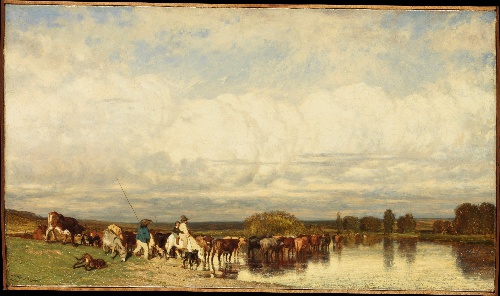
Title: Cows Crossing a Ford
Artist: Jules Dupré
Artist bio: French, Nantes 1811–1889 L'Isle-Adam
Date: 1836
Object type: Painting
Classification: Paintings
Medium: Oil on canvas
Dimensions: 14 1/4 x 24 5/8 in. (36.2 x 62.5 cm)
Department: European Paintings
Credit line: Gift of Mrs. Leon L. Watters, in memory of Leon Laizer Watters, 1967
Accession year: 1967
Repository: Metropolitan Museum of Art, New York, NY
Tags: Cows|Dogs|Rivers|Landscapes|Horses